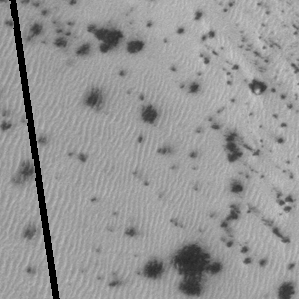
Label: frost